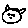
Label: cat